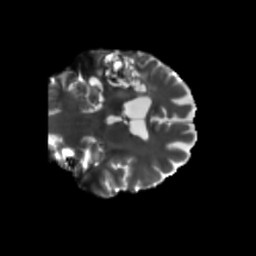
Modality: T2w
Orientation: coronal
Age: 54
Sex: male
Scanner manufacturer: siemens
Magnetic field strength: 3 T
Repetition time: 5.47 s
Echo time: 0.0854 s